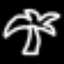
Label: palm tree